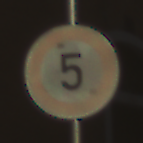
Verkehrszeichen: Geschwindigkeit5
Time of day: Midday
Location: Outdoor (Urban)
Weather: Clear
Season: NotSpecified
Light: Natural